Question: Find the variance in the following histogram, where the data are distributed only above tens and the height of the histogram is an integer multiple of 5. Keep the result of the variance as an integer.
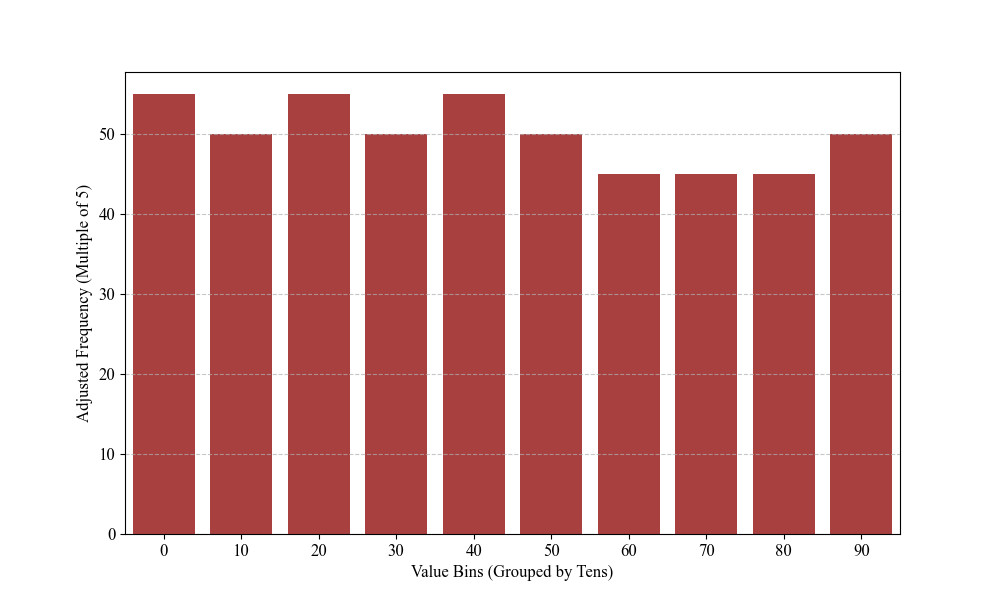
Answer: 829